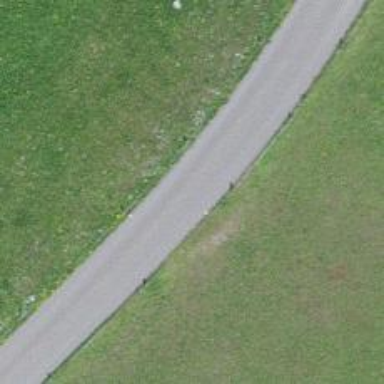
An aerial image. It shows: Unclassified road.